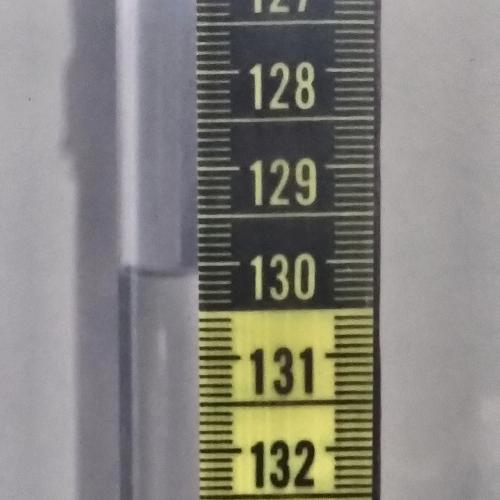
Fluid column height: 130.1 cm